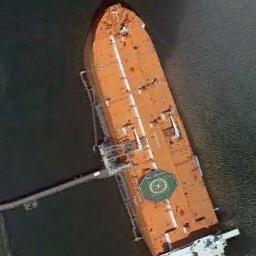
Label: ship